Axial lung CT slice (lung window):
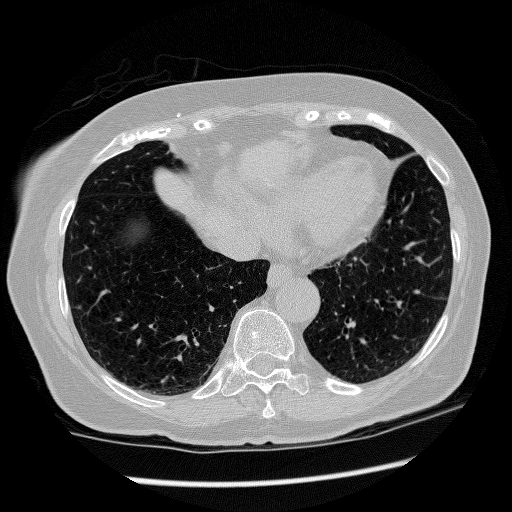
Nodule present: yes
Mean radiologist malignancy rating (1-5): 3